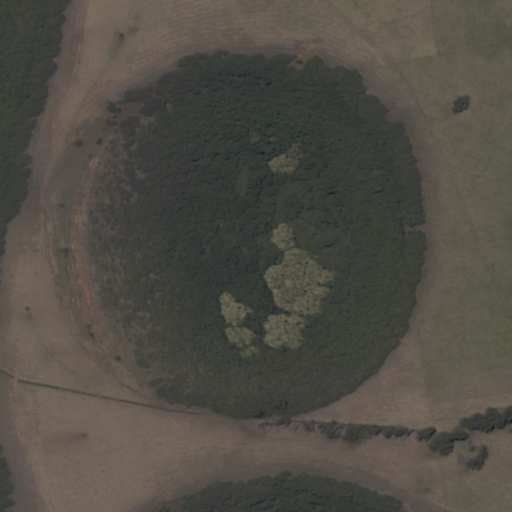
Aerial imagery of crater(s) in Hawaii named Lua Poai containing only unknown